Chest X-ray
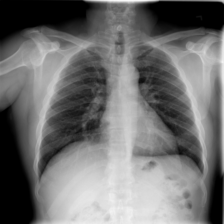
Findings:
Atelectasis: negative
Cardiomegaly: negative
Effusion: negative
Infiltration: negative
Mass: negative
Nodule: negative
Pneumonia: negative
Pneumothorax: negative
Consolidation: negative
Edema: negative
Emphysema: negative
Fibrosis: negative
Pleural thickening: negative
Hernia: negative